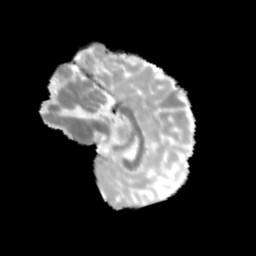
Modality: MD
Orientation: sagittal
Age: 10
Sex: female
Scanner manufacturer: siemens
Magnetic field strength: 3 T
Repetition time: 3.8 s
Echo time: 0.07 s